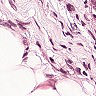
Metastatic tissue present: yes